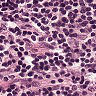
Metastatic tissue present: no